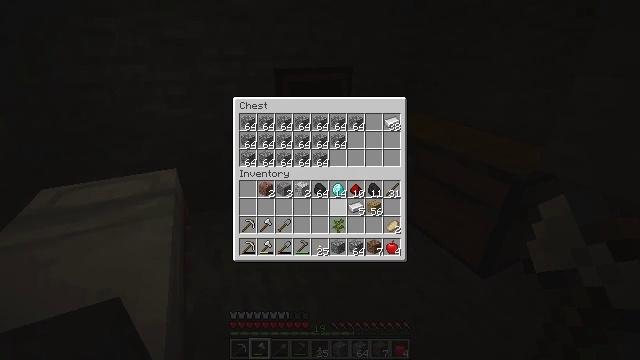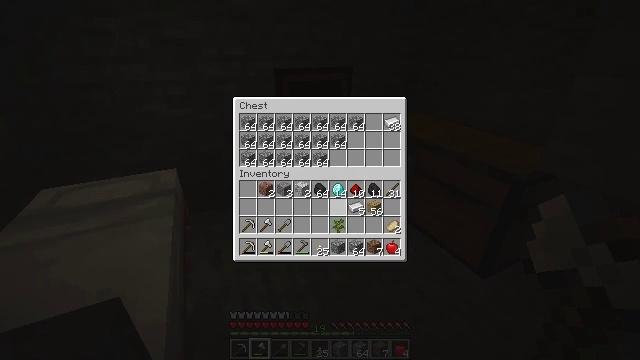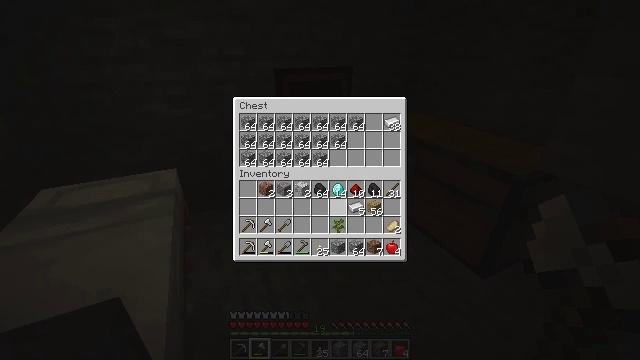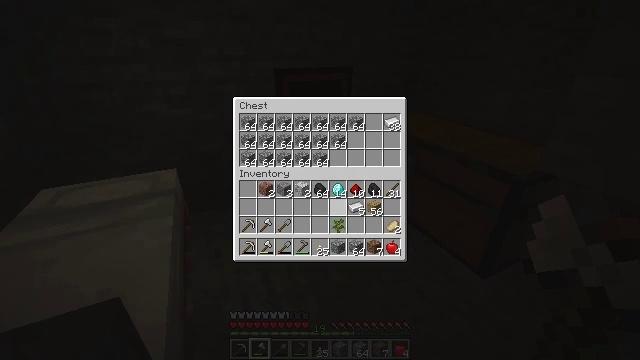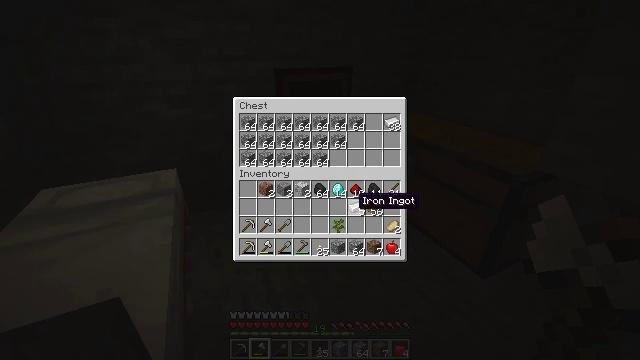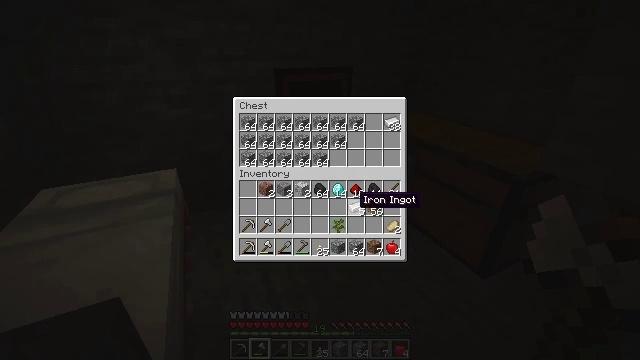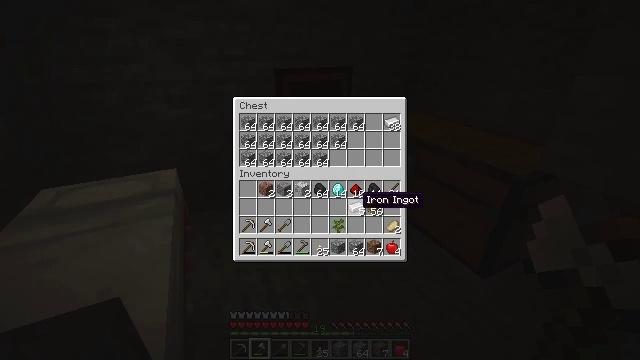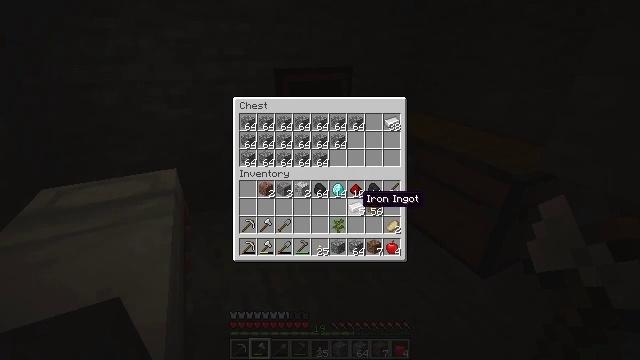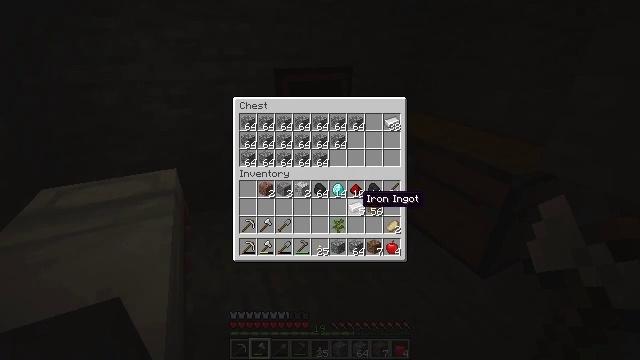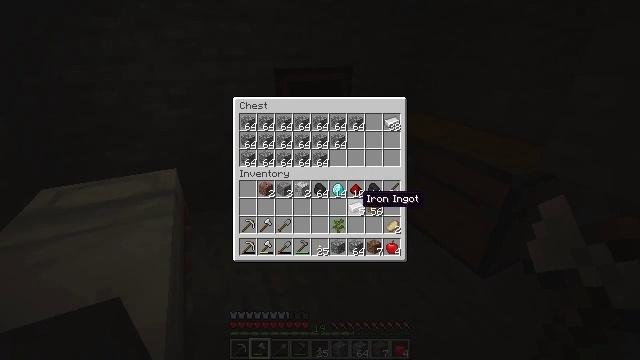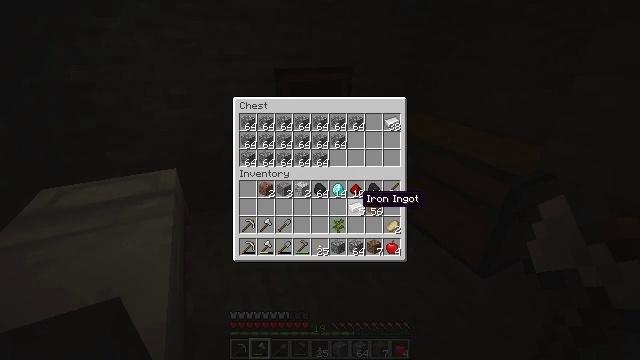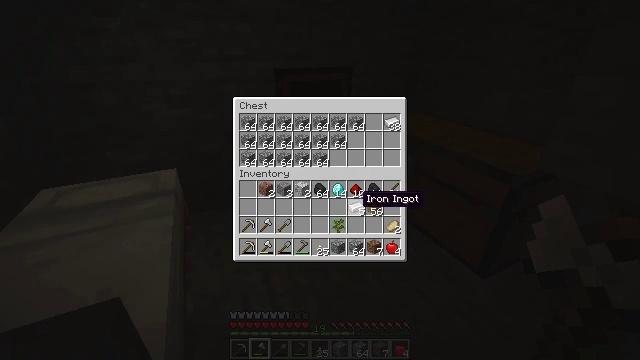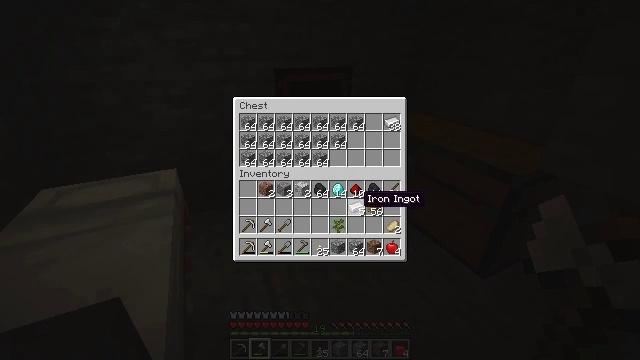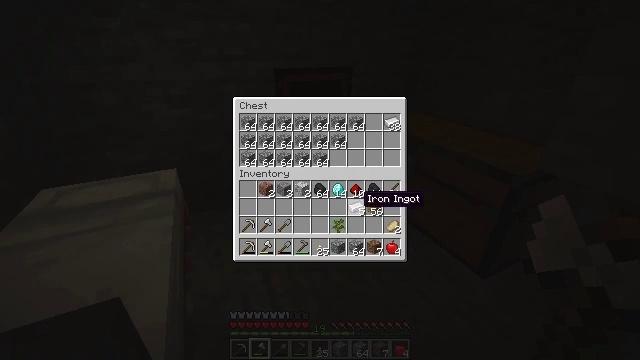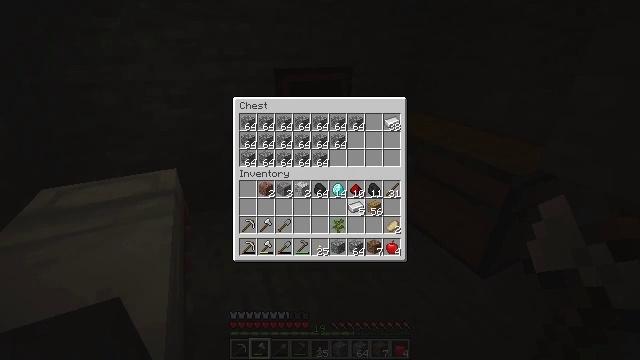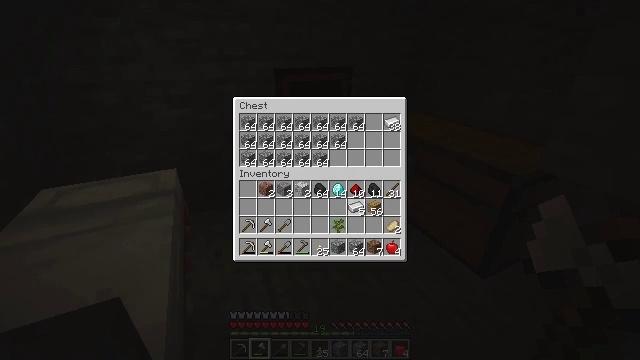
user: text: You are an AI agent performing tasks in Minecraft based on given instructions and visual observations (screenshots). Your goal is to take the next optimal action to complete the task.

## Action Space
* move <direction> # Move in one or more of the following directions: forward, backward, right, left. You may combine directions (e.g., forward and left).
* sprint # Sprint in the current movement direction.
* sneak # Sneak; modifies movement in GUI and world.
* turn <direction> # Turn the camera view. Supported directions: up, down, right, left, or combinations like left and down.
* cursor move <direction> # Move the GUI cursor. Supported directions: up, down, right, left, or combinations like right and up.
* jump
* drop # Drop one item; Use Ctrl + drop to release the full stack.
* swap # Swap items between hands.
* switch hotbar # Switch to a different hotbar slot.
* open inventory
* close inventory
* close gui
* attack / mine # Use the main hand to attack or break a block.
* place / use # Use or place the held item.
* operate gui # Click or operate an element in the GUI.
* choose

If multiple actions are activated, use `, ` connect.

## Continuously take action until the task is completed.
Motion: motion action
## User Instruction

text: Use eight diamonds at the crafting table to make a diamond chestplate.
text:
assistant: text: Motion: no_op
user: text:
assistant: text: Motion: operate gui
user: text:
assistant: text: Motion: operate gui
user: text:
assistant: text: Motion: no_op
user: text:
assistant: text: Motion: no_op
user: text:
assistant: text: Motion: no_op
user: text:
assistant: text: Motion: no_op
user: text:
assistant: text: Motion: no_op
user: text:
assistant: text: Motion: no_op
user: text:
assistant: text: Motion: no_op
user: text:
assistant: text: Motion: no_op
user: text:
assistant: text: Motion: no_op
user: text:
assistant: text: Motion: no_op
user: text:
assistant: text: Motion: operate gui
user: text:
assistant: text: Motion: operate gui
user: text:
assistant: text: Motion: operate gui
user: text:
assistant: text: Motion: no_op
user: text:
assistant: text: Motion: no_op
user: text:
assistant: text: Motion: cursor move right and up
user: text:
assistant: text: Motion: cursor move right and up
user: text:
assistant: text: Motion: cursor move up
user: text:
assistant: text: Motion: no_op
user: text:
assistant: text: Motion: no_op
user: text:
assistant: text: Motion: no_op
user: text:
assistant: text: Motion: no_op
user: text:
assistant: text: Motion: no_op
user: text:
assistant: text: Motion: no_op
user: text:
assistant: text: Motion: operate gui
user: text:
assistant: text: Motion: operate gui
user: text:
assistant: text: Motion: no_op